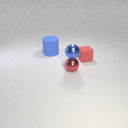
small blue metal sphere above small red metal sphere